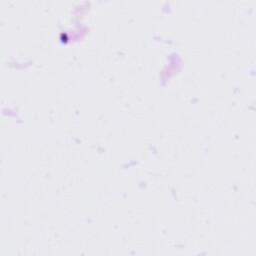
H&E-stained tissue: Tonsil